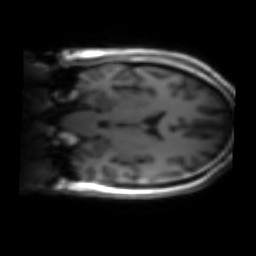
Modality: inplaneT1
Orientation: coronal
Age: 28
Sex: male
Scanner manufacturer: siemens
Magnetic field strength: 3 T
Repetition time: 1.2 s
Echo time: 0.00251 s